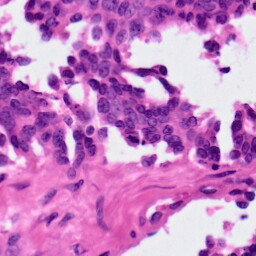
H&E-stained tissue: Ovarian